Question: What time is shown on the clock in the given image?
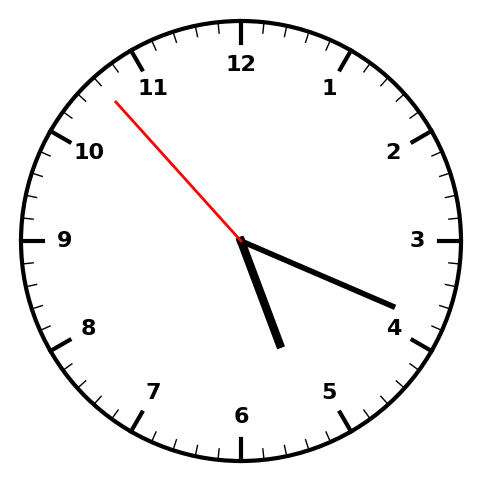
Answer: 05:18:53